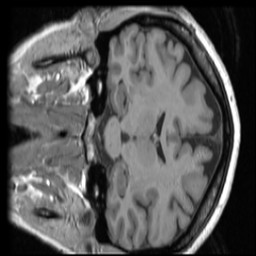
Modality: T1w
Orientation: coronal